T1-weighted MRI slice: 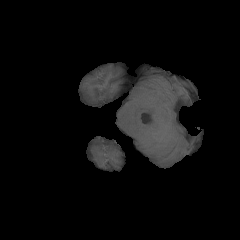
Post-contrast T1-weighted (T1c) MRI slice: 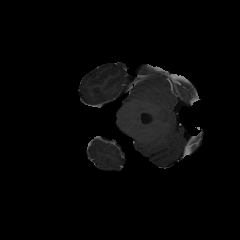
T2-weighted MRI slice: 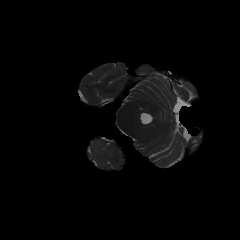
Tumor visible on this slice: no